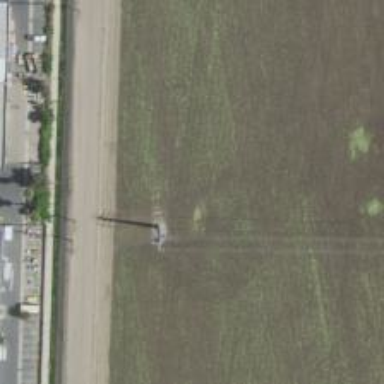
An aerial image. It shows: Power pole.